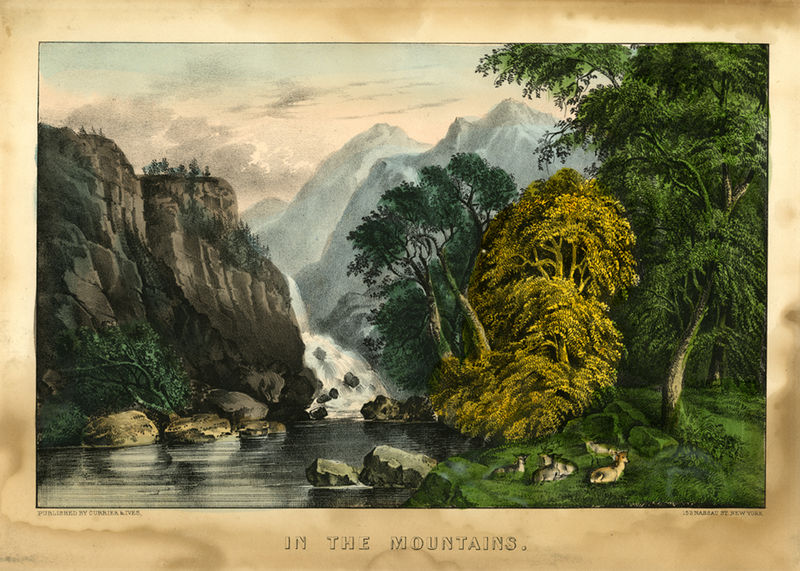
Titel: In the Mountains
Künstler: Nathaniel Currier
Standort: Amherst (Massachusetts, USA)
Institution: Mead Art Museum, Amherst College
Schlagwörter: blue, white, black, gray, green, grey, painting, yellow, oil painting, pink, reflection, smoke, cliff, cloud, clouds, rock, rocks, sky, tree, field, lake, landscape, mountain, mountains, nature, water, reflections, trees, america, flowing, forest, grass, river, stream, bushes, drawing, color, realism, animals, etching, cliffs, meadow, valley, leaves, pencil, animal, deer, west, branches, leaf, flow, sheep, dawn, lambs, fog, waterfall, tan, goats, woods, rapids, trunks, scenery, flora, bn, cascade, doe, deers, t, title, laying, g, n, w, v, h, u, f, fauna, foilage, j, rive, waterfalls, gh, fghj, flows, c, gj, ty, rt, in the mountains, mlou, hmg, ghm, jhjghjg, ghjfghjfg, ghrwty, qer, ghkjkhj, in the mountains., anima;s, animalswater, maountain, reiver, historic painting, 산, 산을 묘사한 그림, 노루, 노루가 옹기종기, 절벽, 강